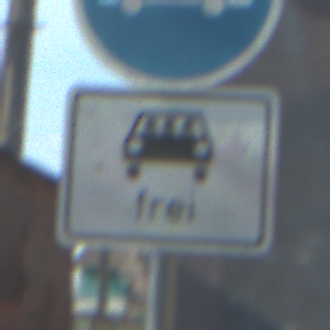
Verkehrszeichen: MehrfachbesetzePersonenkraftwagenFrei
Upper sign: Busssonderstreifen
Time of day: MorningAfternoon
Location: Outdoor (Suburban)
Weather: Clear
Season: NotSpecified
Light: Natural